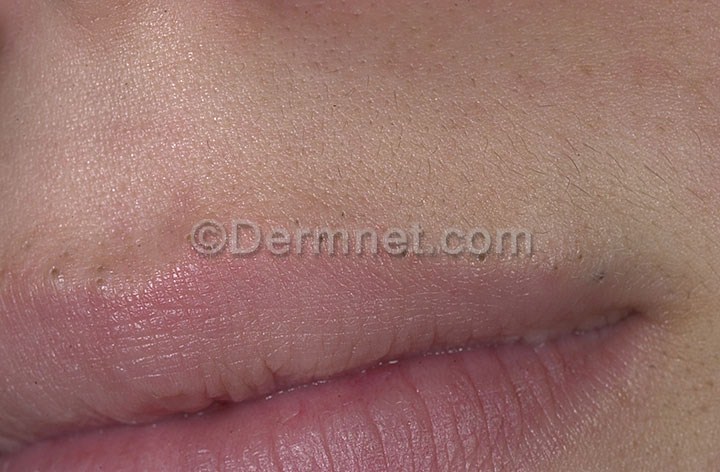
Disease: Acne and Rosacea Photos